【题型】解答题　【知识点】平面几何　【难度】easy
（2025·上海长宁·一模）如果一个锐角的正弦值等于黄金分割数，那么我们称这个角叫做黄金

\vspace{1em}
\noindent
角。如图，在$\text{Rt}\triangle ABC$中，$\angle ABC = 90^\circ$，$\angle A$是黄金角，点$D$在边$AC$上，且$\dfrac{CD}{AD} = \dfrac{AD}{AC}$，连接$BD$。

\vspace{1em}
\noindent

(1) 找出图中相等的线段并说明理由；\\
(2) 如果$AB = 6$，求$BD$的长。
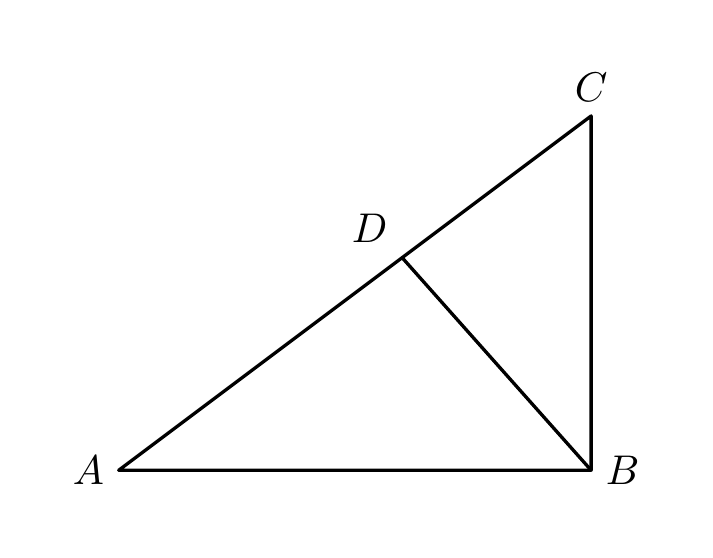
【解答】
\noindent
【答案】(1)$AD = BC$，理由见解析\\
(2)$BD = 3\sqrt{5} - 3$

\vspace{1em}
\noindent
【分析】本题主要考查了黄金分割点、相似三角形的判定与性质、解直角三角形等知识点，掌握黄金分割的定义是解题的关键。

\vspace{0.5em}
\noindent
（1）由黄金分割结合已知条件可得$\dfrac{AD}{AC} = \dfrac{\sqrt{5}-1}{2}$，再结合黄金分割角的定义可得$\sin\angle A = \dfrac{BC}{AC} = \dfrac{\sqrt{5}-1}{2}$，则$\dfrac{AD}{AC} = \dfrac{BC}{AC}$即可解答；

\vspace{0.5em}
\noindent
（2）先证明$\triangle BCD \backsim \triangle ACB$可得$\dfrac{BD}{AB} = \dfrac{BC}{AC} = \dfrac{\sqrt{5}-1}{2}$，然后将$AB = 6$代入即可解答。

\vspace{1em}
\noindent
【详解】（1）解：$AD = BC$，理由如下：

\vspace{1em}
\noindent
$\because \dfrac{CD}{AD} = \dfrac{AD}{AC}$，

\vspace{1em}
\noindent
$\therefore$ 点$D$是线段$AC$的黄金分割点，

\vspace{1em}
\noindent
$\therefore \dfrac{AD}{AC} = \dfrac{\sqrt{5}-1}{2}$，

\vspace{1em}
\noindent
在$\text{Rt}\triangle ABC$中，$\angle ABC = 90^\circ$，$\angle A$是黄金角，\\
$\therefore \sin\angle A = \dfrac{BC}{AC} = \dfrac{\sqrt{5}-1}{2}$，

\vspace{1em}
\noindent
$\therefore \dfrac{AD}{AC} = \dfrac{BC}{AC}$，\\
$\therefore AD = BC$。

\vspace{1em}
\noindent
（2）解：$\because \dfrac{CD}{AD} = \dfrac{AD}{AC}$，$AD = BC$，

\vspace{1em}
\noindent
$\therefore \dfrac{CD}{BC} = \dfrac{BC}{AC}$，

\vspace{1em}
\noindent
$\because \angle BCD = \angle ACB$，\\
$\therefore \triangle BCD \backsim \triangle ACB$，

\vspace{1em}
\noindent
$\therefore \dfrac{BD}{AB} = \dfrac{BC}{AC} = \dfrac{\sqrt{5}-1}{2}$，

\vspace{1em}
\noindent
$\because AB = 6$，\\
$\therefore BD = 3\sqrt{5} - 3$。